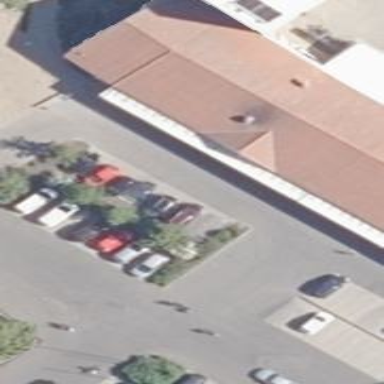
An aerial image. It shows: Parking space with normal surface.